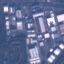
Land use / land cover class: Industrial